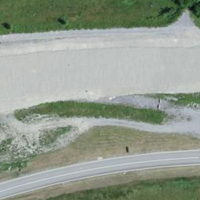
EUNIS habitat code: 23
Species observed at this site:
Tachymarptis melba
Corvus corax